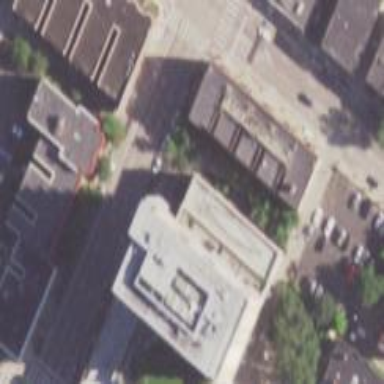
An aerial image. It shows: Part of building.